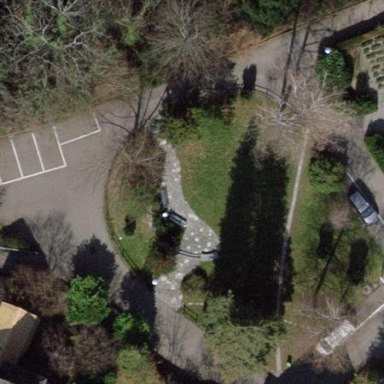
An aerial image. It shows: Park.